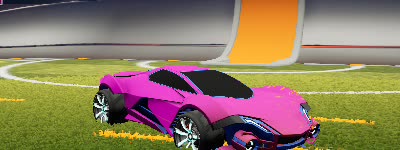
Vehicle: werewolf